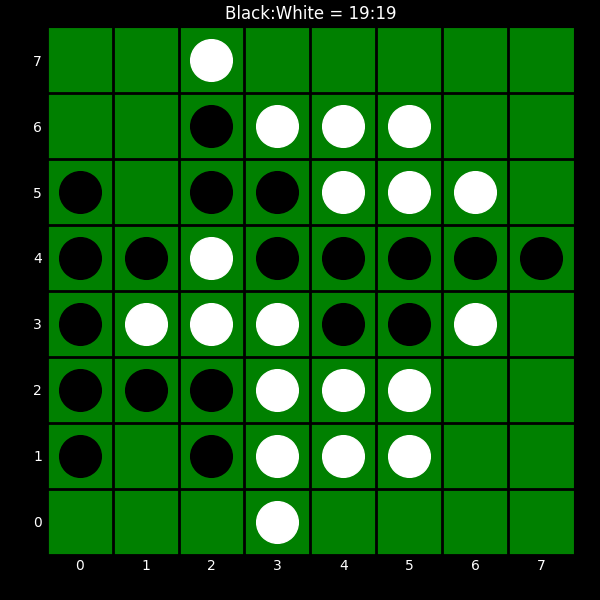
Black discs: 19
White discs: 19